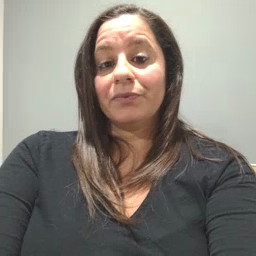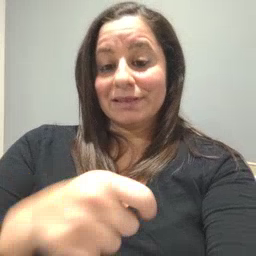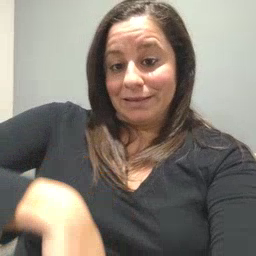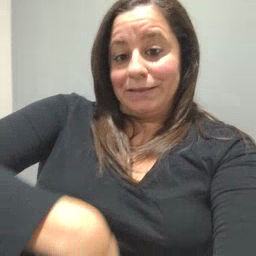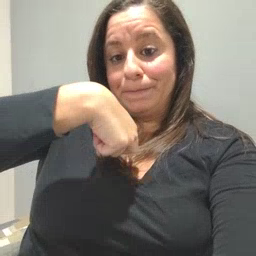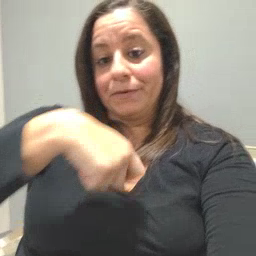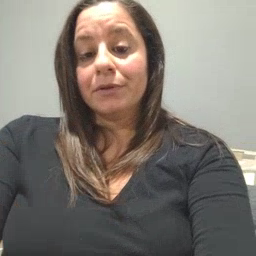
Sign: zipper